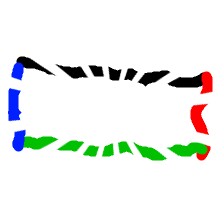
Shape: rectangle